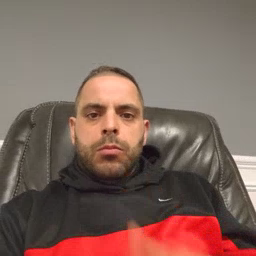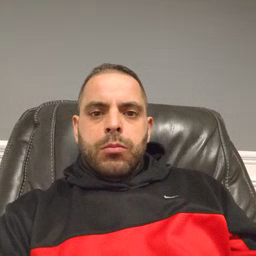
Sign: fish